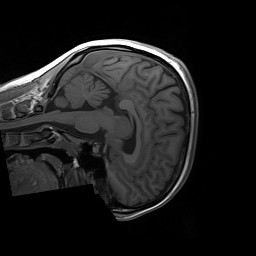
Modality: T1w
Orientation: sagittal
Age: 24
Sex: female